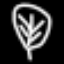
Label: leaf